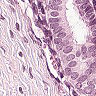
Metastatic tissue present: yes